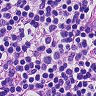
Metastatic tissue present: no